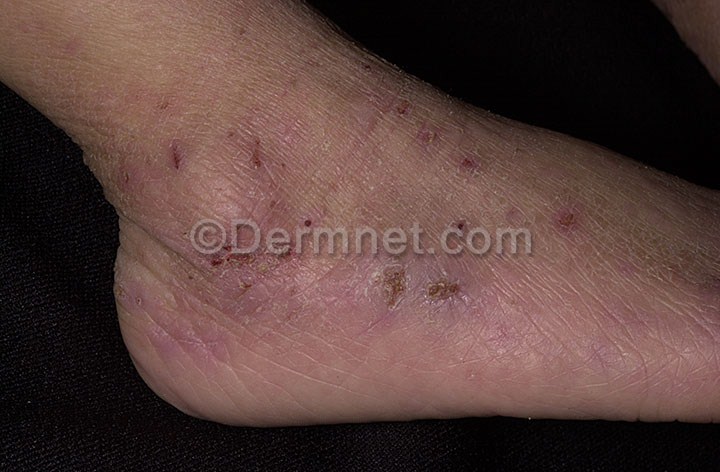
Disease: Atopic Dermatitis Photos